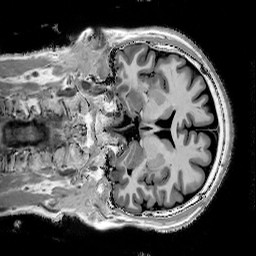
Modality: T1w
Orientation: coronal
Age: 56
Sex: male
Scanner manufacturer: siemens
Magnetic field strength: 3 T
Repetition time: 5 s
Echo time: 0.00298 s